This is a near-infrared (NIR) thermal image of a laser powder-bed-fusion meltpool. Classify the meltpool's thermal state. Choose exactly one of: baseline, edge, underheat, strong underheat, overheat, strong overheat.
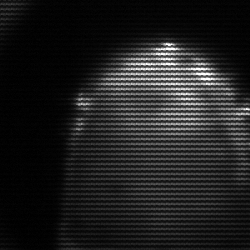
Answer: edge